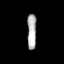
Tissue: prostate
Cell type: Myeloid cells
Senescence score: 0.6893
Nuclear area (px): 312
Mean DAPI intensity: 177.804